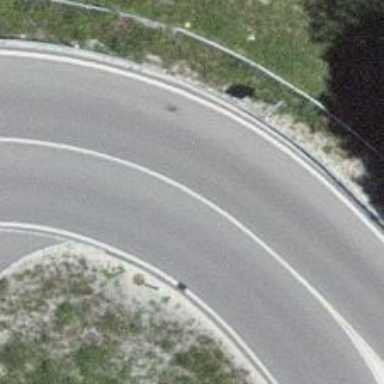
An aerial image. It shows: Asphalt road designated as trunk highway.